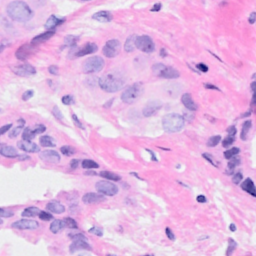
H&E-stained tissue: Breast